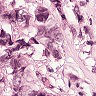
Metastatic tissue present: yes